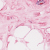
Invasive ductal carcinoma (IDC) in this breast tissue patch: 0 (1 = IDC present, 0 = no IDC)